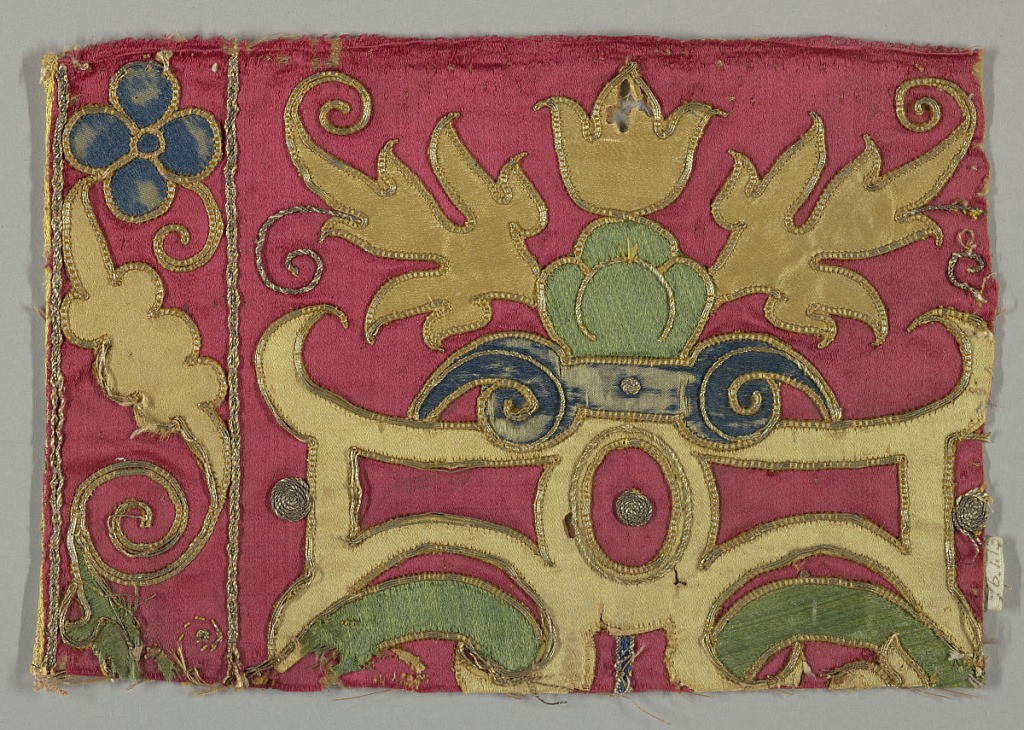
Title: Fragment
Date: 17th–18th century
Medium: silk and metallic thread Technique: appliqué on satin weave
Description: Applique of woven silks colored yellow, green and blue on a red satin ground. Fragment was part of a larger piece.